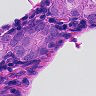
Metastatic tissue present: yes